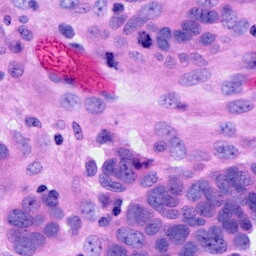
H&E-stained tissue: Ovarian